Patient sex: M
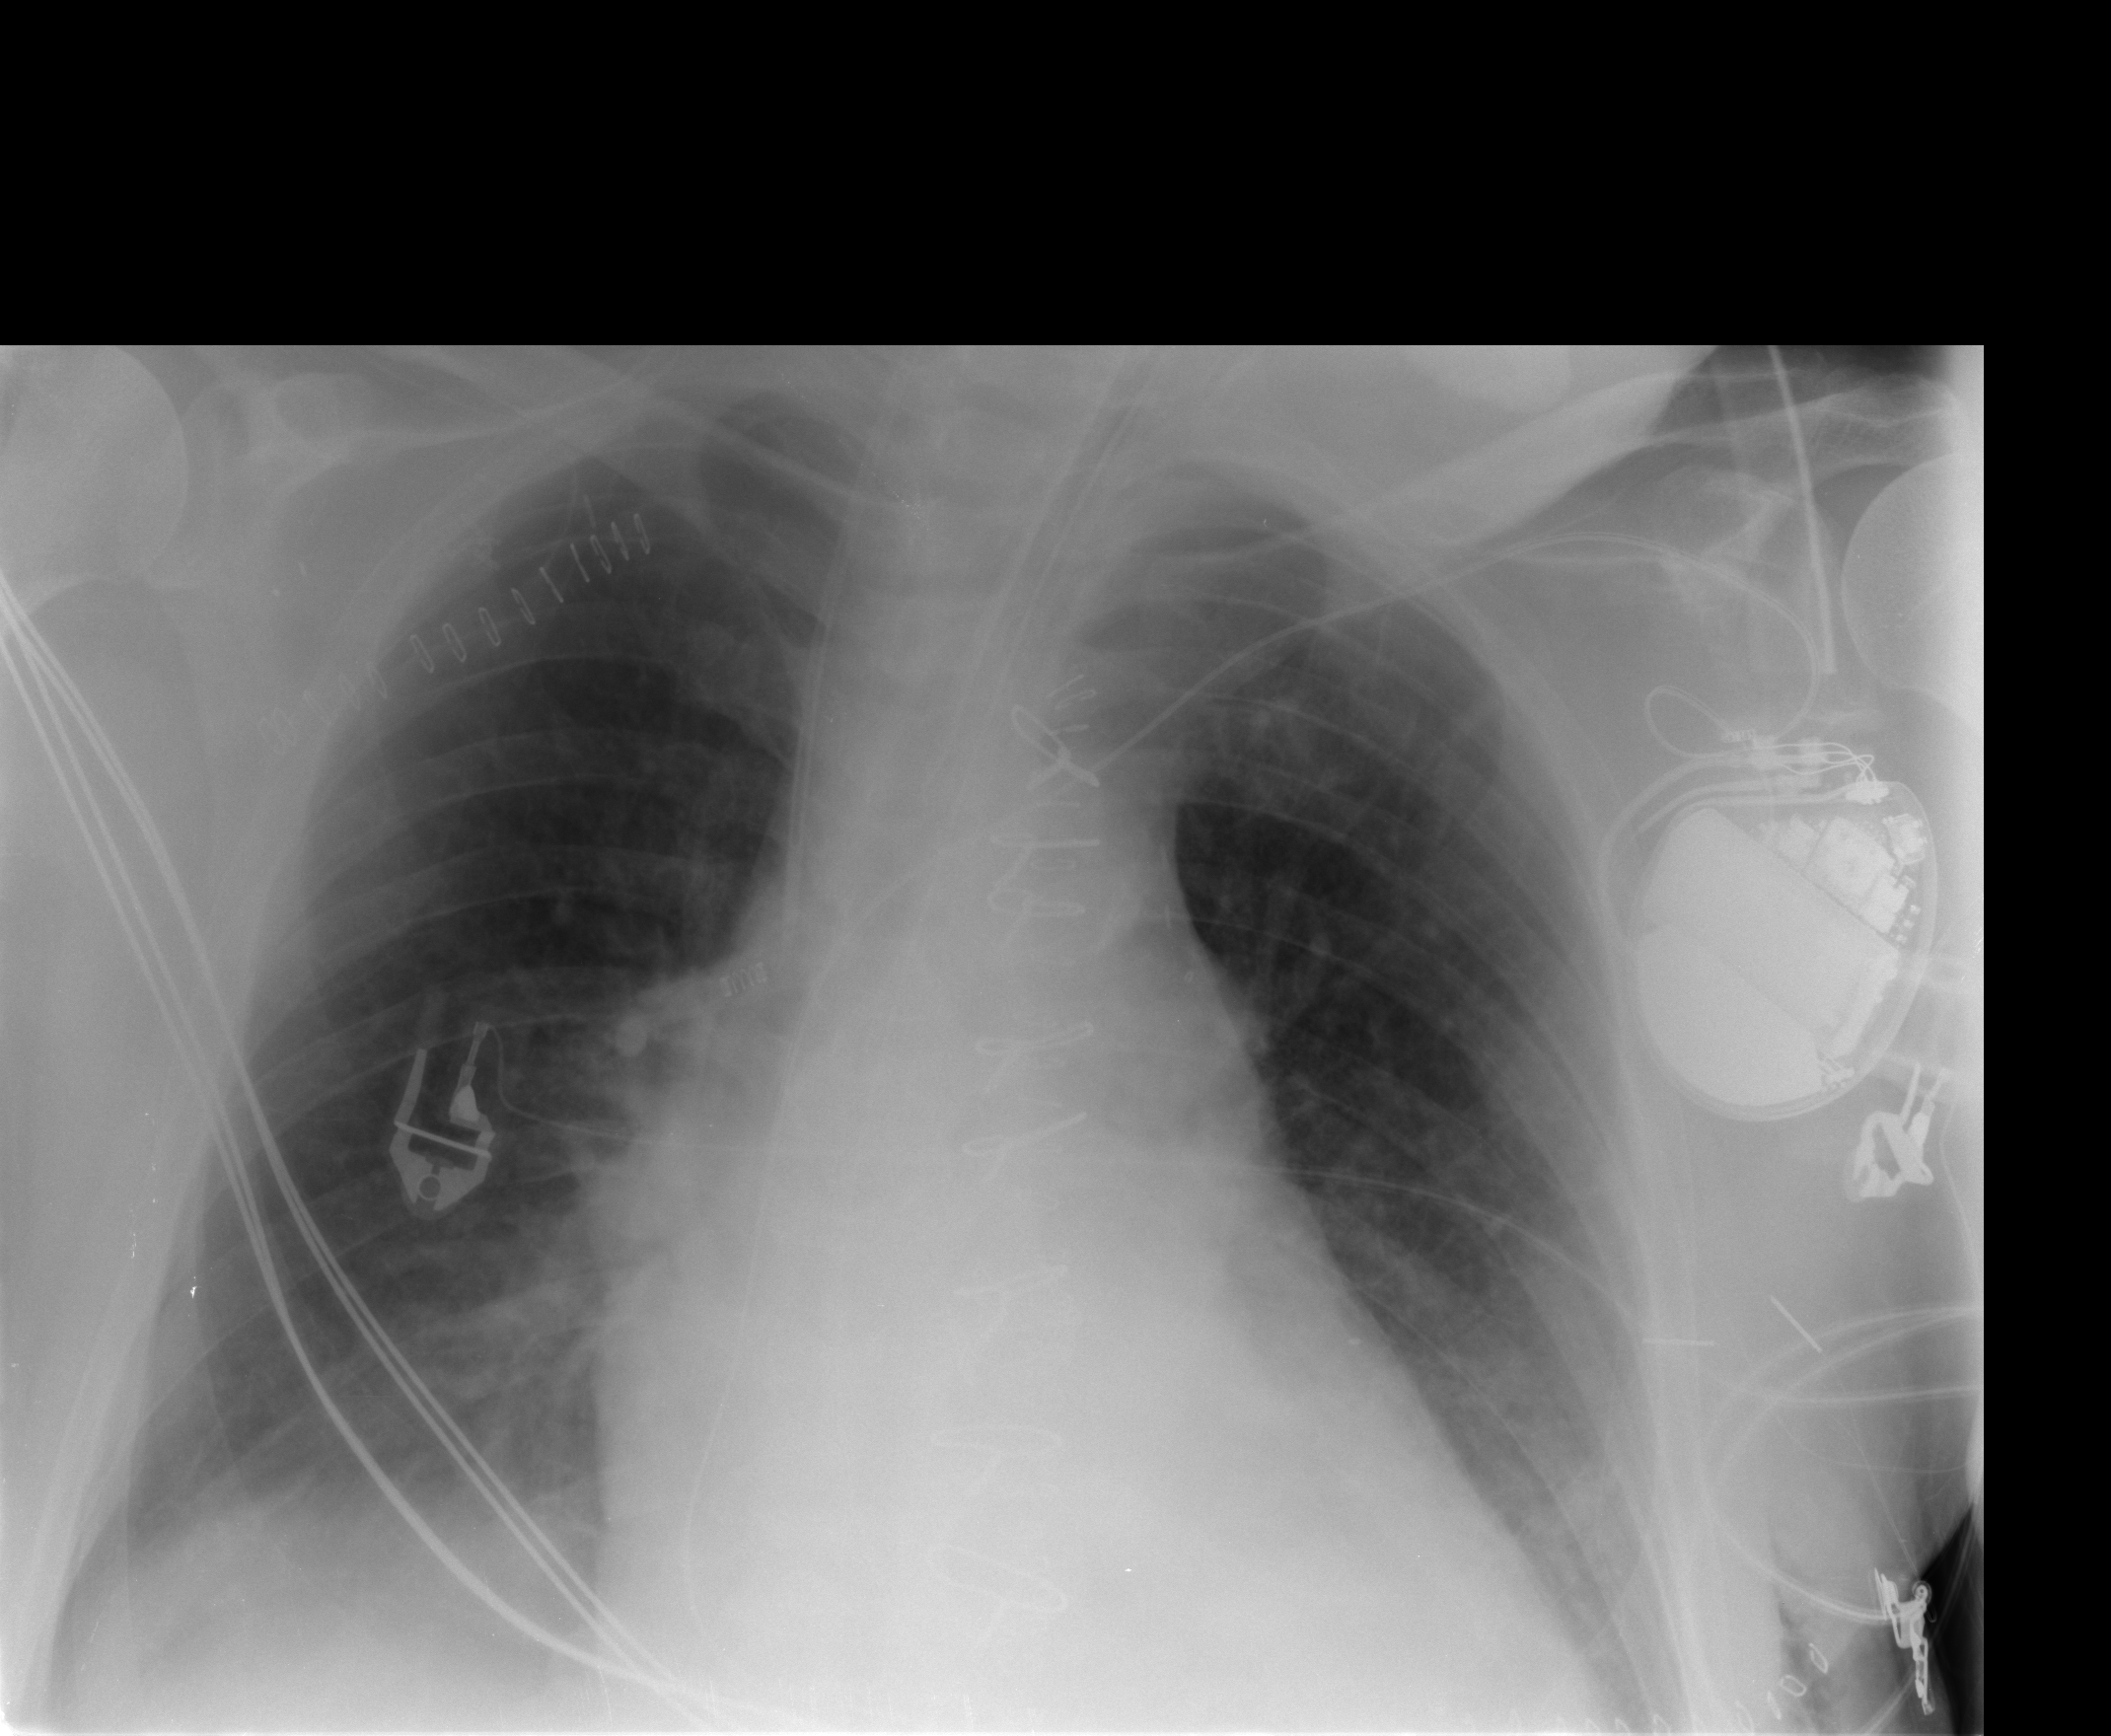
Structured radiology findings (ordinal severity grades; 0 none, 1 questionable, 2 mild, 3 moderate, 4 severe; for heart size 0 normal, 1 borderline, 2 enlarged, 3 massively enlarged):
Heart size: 2
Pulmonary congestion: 1
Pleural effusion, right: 1
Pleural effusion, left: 1
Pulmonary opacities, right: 0
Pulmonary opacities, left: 0
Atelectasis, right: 2
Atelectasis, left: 0